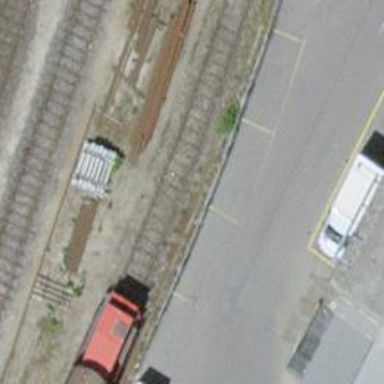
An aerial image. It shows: Single-track railway spur.